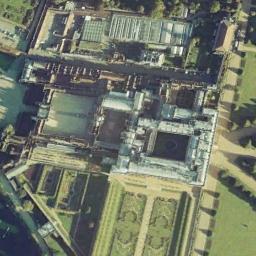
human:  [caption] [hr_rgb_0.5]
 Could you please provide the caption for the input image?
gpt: There are several trees near the palace .

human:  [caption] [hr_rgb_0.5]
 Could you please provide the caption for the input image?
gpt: The roof of this palace is all white  There is a small garden in the middle of the palace .

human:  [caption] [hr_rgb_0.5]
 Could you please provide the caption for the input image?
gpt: The palace has some palaces of different sizes and parks .

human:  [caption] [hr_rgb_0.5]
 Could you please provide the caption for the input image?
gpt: The palace is on the grass next to some trees .

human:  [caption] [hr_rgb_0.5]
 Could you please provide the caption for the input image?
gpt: There are some green lawns beside the white palace .